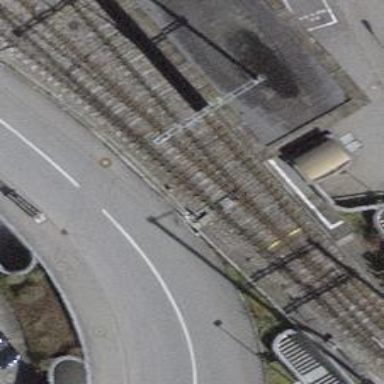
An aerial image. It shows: Single-track electrified railway with contact line.